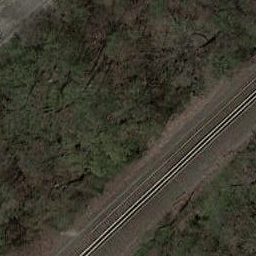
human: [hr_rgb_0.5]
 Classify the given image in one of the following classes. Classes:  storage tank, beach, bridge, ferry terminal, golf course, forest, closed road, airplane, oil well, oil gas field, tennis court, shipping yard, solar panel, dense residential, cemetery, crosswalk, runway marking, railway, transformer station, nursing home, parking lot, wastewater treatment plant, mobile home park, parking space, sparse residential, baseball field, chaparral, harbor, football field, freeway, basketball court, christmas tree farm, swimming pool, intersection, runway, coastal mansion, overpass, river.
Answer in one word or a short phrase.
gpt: railway